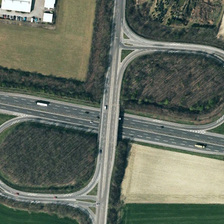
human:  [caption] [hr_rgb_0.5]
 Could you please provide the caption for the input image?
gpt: many trees are near a viaduct with two circles .

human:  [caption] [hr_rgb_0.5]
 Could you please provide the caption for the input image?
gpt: many trees are near a viaduct with two circles .

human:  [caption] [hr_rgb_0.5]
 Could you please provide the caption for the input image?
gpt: many trees are near a viaduct with two circles .

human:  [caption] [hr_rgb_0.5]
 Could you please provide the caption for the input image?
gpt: many trees are near a viaduct with two circles .

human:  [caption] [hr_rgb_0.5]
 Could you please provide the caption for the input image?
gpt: many trees are near a viaduct with two circles .